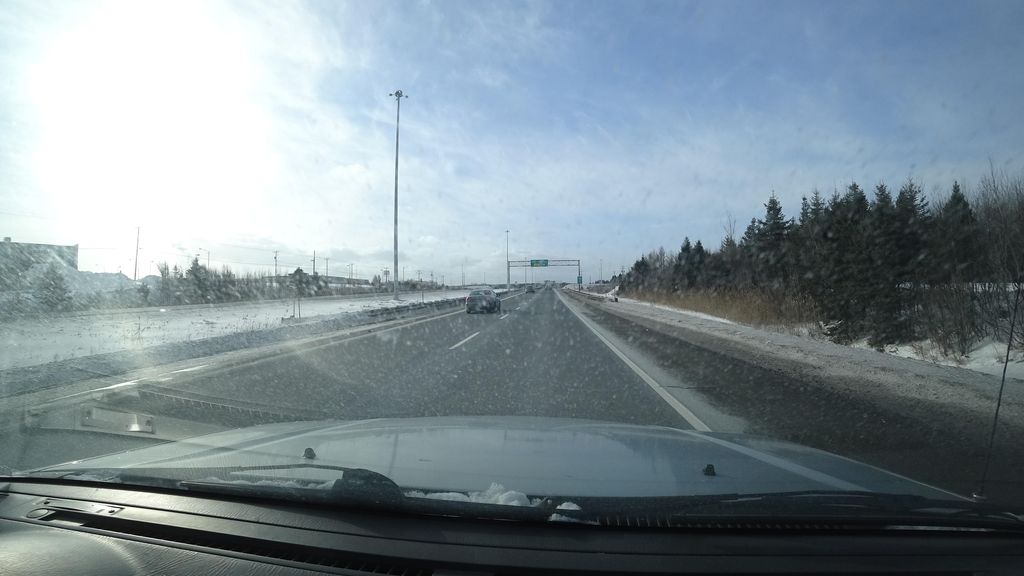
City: quebec_city